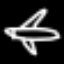
Label: airplane